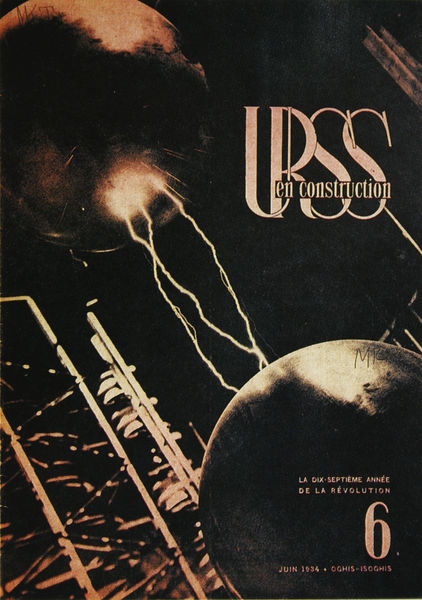
Titel: Titelblattentwurf für die Zeitschrift "UdSSR im Aufbau" Nr.6
Künstler: El Lissitzky
Standort: Moskau
Institution: Lenin-Bibliothek
Schlagwörter: weiß, wolken, gelb, braun, frankreich, schwarz, musik, schrift, abstrakt, strom, foto, spanisch, technik, plakat, kugel, kugeln, ausstellung, blitz, film, elektrizität, polen, construction, 6, en, urss, entladung